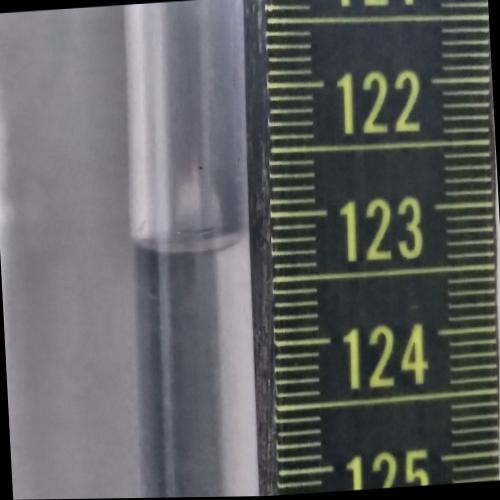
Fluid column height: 123.2 cm